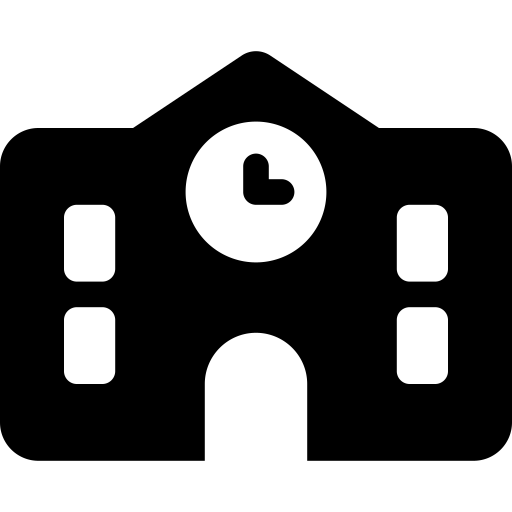
Tags: icon, FontAwesome, fa-icon, solid, school